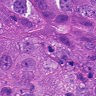
Metastatic tissue present: yes